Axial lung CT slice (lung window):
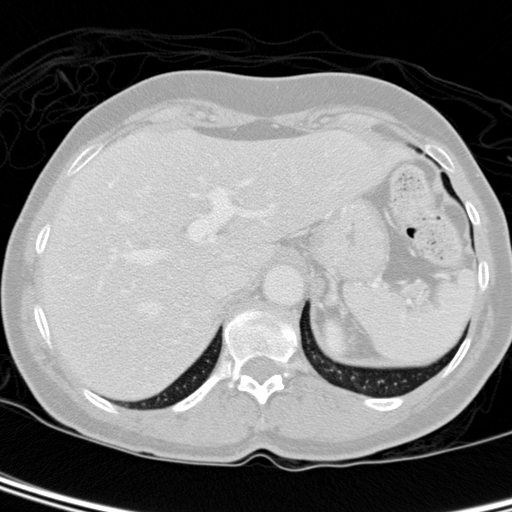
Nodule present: no